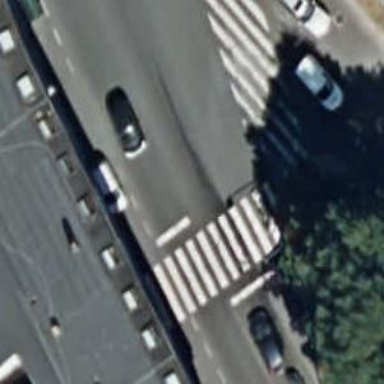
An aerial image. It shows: Crossing with traffic signals.